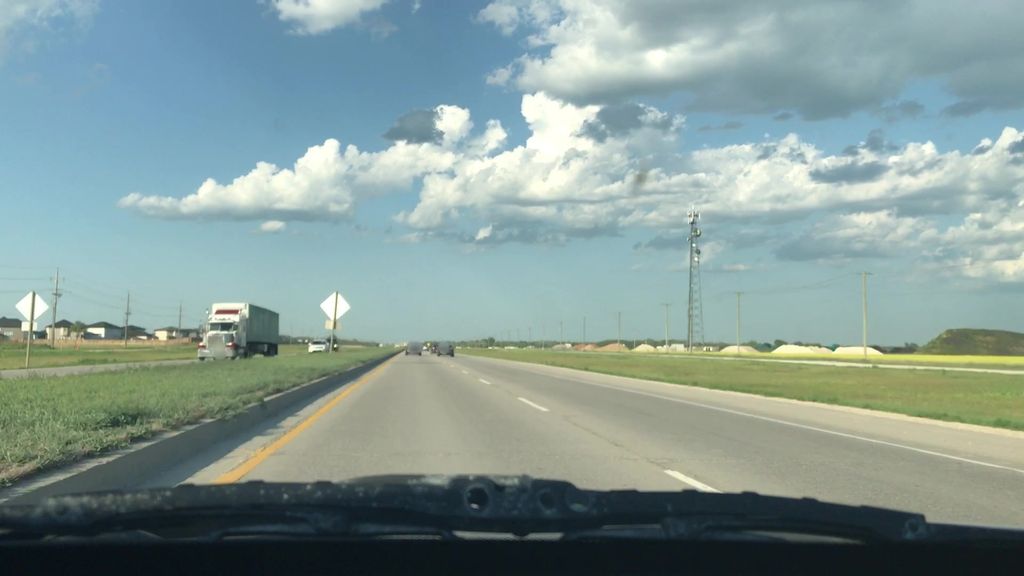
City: winnipeg